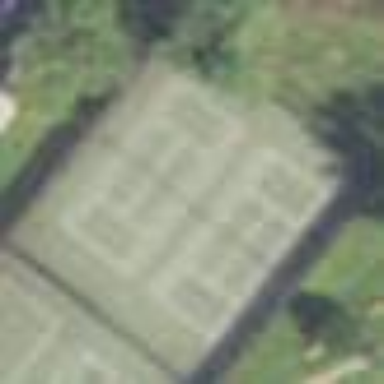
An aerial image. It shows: Tennis court on pitch designated for leisure land.